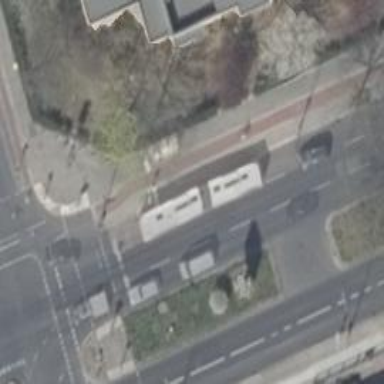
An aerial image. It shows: Public transport stop position.